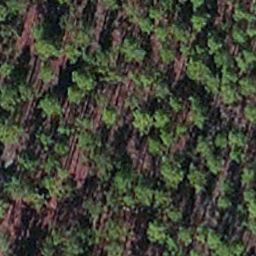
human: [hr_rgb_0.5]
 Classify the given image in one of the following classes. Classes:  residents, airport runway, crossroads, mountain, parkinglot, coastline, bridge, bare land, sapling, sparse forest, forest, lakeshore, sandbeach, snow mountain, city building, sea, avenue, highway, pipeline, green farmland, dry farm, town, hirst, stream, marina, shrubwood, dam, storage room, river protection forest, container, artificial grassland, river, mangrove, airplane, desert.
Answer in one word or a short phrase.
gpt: sapling